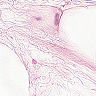
Metastatic tissue present: no